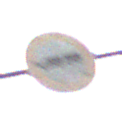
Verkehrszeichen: VerbotLastkraftwagenMitAnhaenger
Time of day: Midday
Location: Outdoor (Nature)
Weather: PartlyCloudy
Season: NotSpecified
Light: Natural